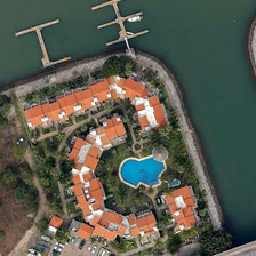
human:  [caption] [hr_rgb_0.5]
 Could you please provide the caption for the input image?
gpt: The house's Ark line and sea house line rouroud the blue swimming pool.

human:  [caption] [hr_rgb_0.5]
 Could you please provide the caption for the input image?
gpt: this smart resort with well designed orange houses and a swimming pool sits on the bank of the sea .

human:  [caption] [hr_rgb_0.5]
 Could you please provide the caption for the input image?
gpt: The coastline is lined with straight lines.

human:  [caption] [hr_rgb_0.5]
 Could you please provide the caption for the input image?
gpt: The blue swimming pool is surrounded by rows of curved houses and rows of seaside houses.

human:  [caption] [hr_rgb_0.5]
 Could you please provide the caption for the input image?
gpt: On the coastline, the houses are arranged in a straight line and a straight line with a blue swimming pool in the middle.